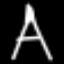
Label: The Eiffel Tower